Question: How can I create Phyllotaxis spirals in R? Example of such images is shown at the bottom of this page: <URL> The image is attached below:

These are also similar to Fermat's spiral: <URL>
I searched and found this method: <URL>
but it does not create one of above patterns.
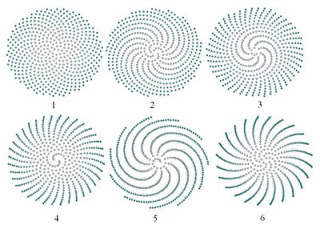
Answer: Using the formula from <URL>
'''
golden.ratio = (sqrt(5) + 1)/2
fibonacci.angle=360/(golden.ratio^2)
c=1
num_points=630
x=rep(0,num_points)
y=rep(0,num_points)
for (n in 1:num_points) {
r=c*sqrt(n)
theta=fibonacci.angle*(n)
x[n]=r*cos(theta)
y[n]=r*sin(theta)
}
plot(x,y,axes=FALSE,ann=FALSE,pch=19,cex=1)
'''